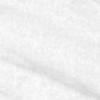
Label: change